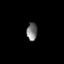
Tissue: prostate
Cell type: T cells
Senescence score: 0.8398
Nuclear area (px): 185
Mean DAPI intensity: 118.032